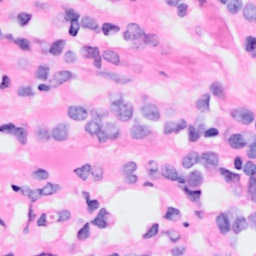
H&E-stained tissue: Breast